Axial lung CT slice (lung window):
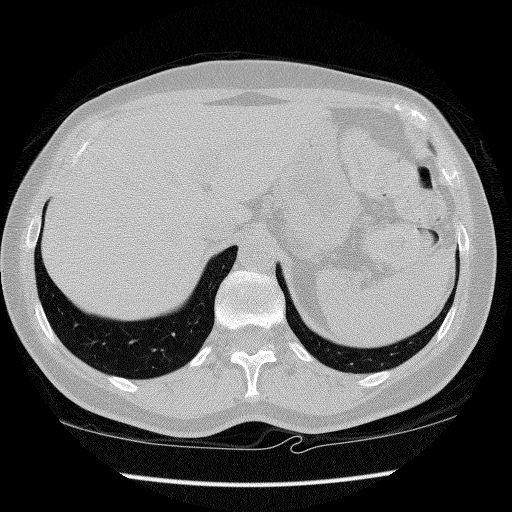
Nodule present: no